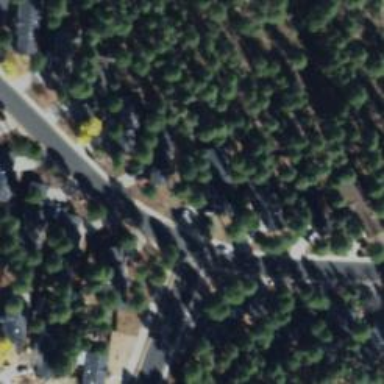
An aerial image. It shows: Residential road with asphalt surface and sidewalk on the left side.